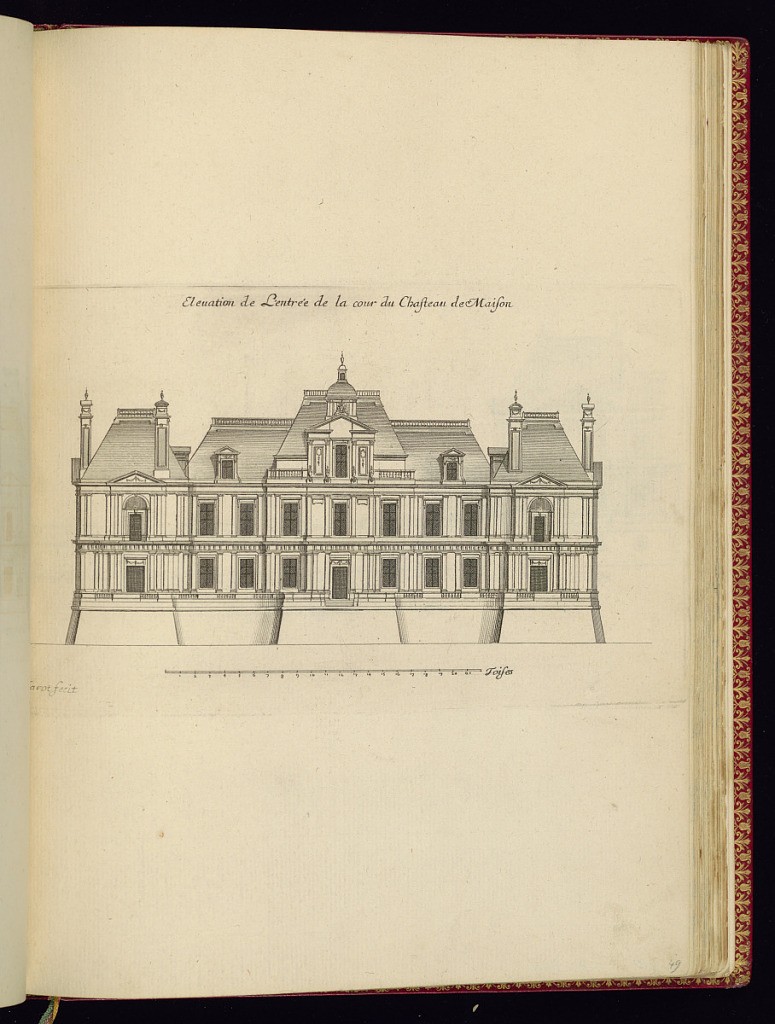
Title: Elevation de L’entrée de la cour du Chasteau de Maison
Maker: Jean Marot, French, 1619 - 1679
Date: ca.1635–ca.1660
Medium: Etching on laid paper
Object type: Print
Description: Architectural elevation of an exterior facade of the castle of Maison with a scale below, featuring windows, pilasters framing the windows, balustrades, festoons of leaves, and finials. The plate is titled and signed.